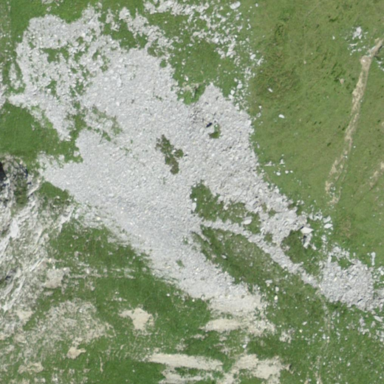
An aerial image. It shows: Natural scree.